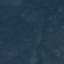
Land use / land cover class: Forest